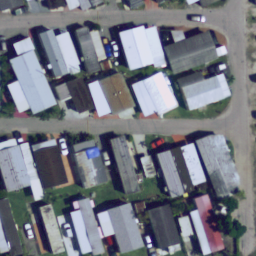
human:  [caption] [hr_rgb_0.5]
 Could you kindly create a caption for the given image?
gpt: Many mobile homes are closed to each other in the mobile home park .

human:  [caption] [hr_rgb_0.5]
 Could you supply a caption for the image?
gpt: Lots of mobile homes with some cars parked at the roadside in the mobile home park .

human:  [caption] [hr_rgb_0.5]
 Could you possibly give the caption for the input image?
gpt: Many mobile homes arranged neatly in the mobile home park and some roads go through this area .

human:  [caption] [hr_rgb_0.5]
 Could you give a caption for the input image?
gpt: Many mobile homes arranged neatly in the mobile home park .

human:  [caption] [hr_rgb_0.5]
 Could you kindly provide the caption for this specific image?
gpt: Lots of mobile homes are closed to each other and some roads go through this area .